Question: Using <URL>, Is there a way to draw only one circle in line chart?, this means that only the end of the line will be represented be a circle as shown in this image:

@PhilJay
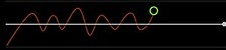
Answer: Well a workaround could be that you always put the last entry in a separate 'DataSet' as well which has 'setDrawCircles(...)' enabled. So you add the last entry to a separate 'DataSet' and to you actual 'DataSet' as well.
As soon as there is a "new" last entry, clear the circle-dataset and add that new entry to it.
'''
public void add(Entry e) {
actualDataSet.addEntry(e);
circleDataSet.clear();
circleDataSet.addEntry(e);
chart.notifyDataSetChanged(); // let the chart know it's data changed
chart.invalidate(); // redraw
}
'''